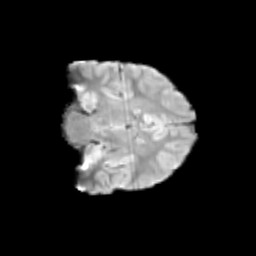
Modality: T2w
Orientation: coronal
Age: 9
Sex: male
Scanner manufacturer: siemens
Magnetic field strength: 3 T
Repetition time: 3.8 s
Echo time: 0.07 s